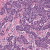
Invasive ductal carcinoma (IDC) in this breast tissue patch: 1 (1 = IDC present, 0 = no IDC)